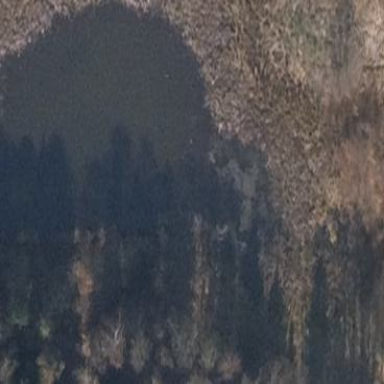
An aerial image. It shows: Peaceful pond surrounded by nature.